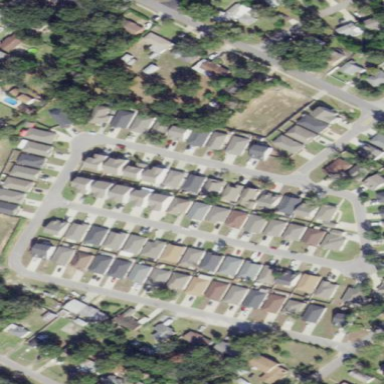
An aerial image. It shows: This residential area consists of single-family homes.